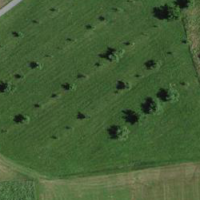
EUNIS habitat code: 24
Species observed at this site:
Sonchus asper